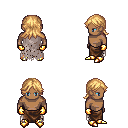
a pixel art fantasy rpg character, male body template, human, dark skin, gray tattered cape, robe skirt, light blonde loose hair, gold gloves, gold boots, four views (front, back, left, right), 2x2 character sprite sheet, small pixel art, hard edges, no anti-aliasing